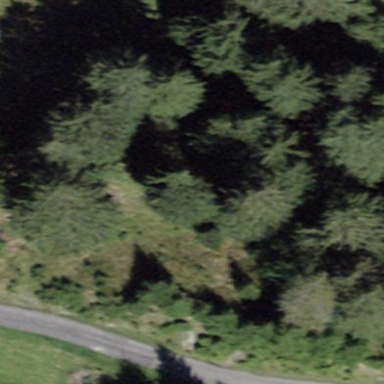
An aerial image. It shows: Forest area.